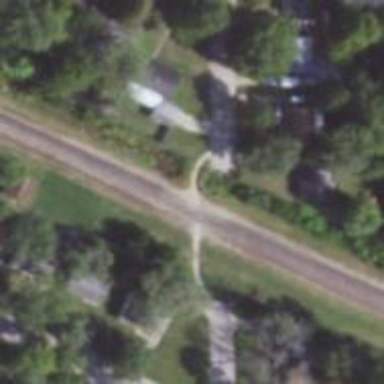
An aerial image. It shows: Railway crossing.